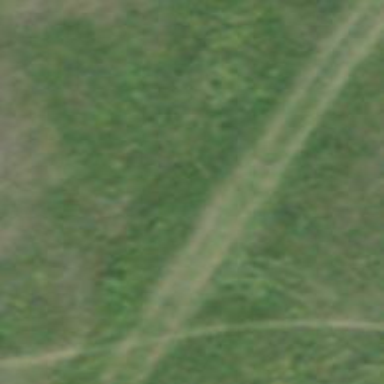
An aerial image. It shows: Nordic ski trail groomed for both classic and skating styles.